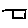
Label: square